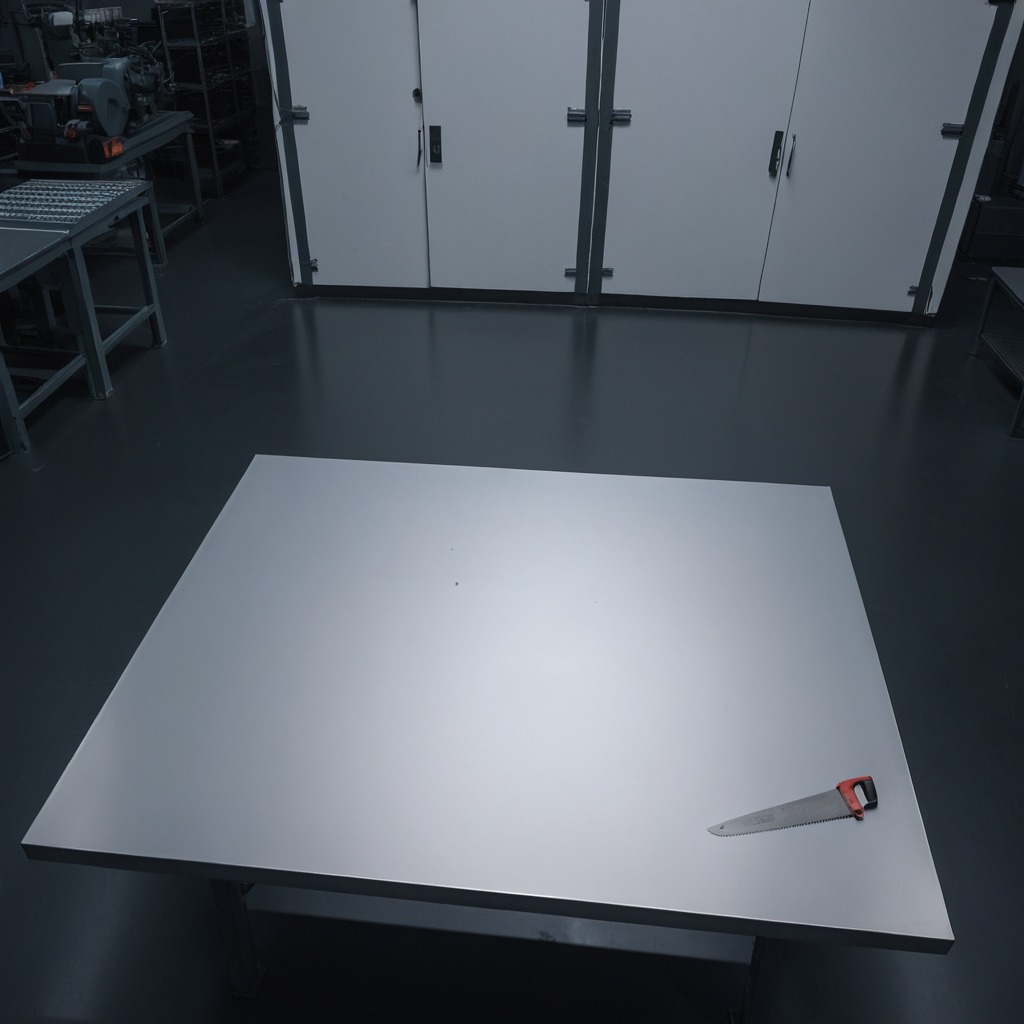
A metal saw is lying on a clean empty table in a basement in the evening.